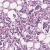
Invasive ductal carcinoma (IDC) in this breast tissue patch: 1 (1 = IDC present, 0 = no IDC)